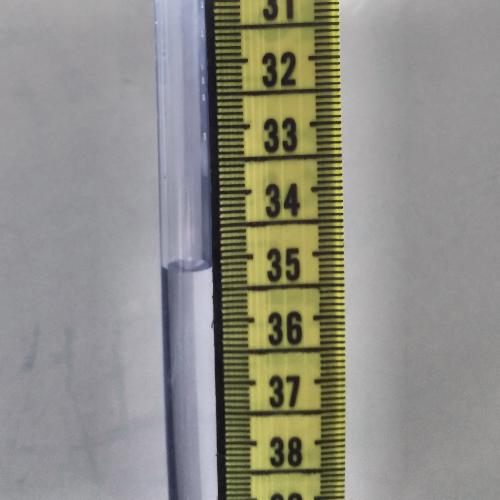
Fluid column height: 35.2 cm